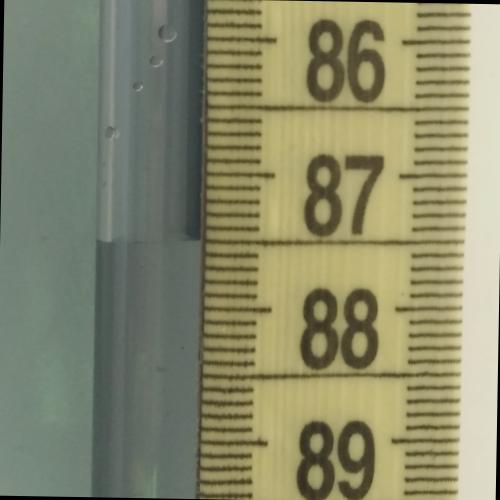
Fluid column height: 87.5 cm